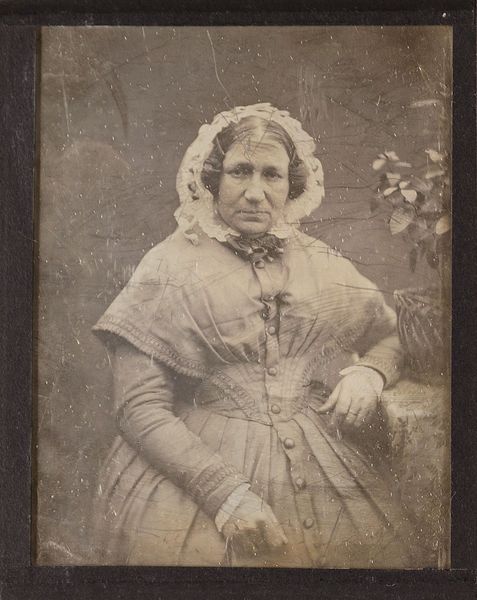
Titel: Unbekannte Frau
Künstler: Wilhelm Breuning
Standort: Hamburg
Institution: Museum für Kunst und Gewerbe Hamburg
Schlagwörter: frau, portrait, figur, person, foto, fotografie, photographie, photo, lichtbild, daguerreotypie, historische, bildwerke, angewandte und bildende kunst, hessische systematik, porträt, persönlichkeit, porträtfotografie, porträtphotographie, hüftbild